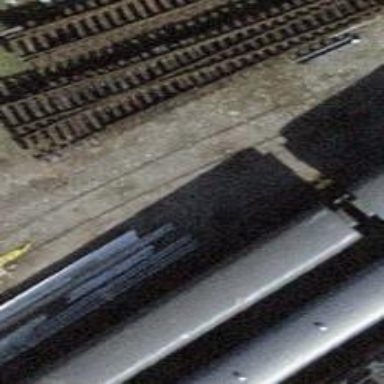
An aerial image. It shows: Single-track spur railway line.